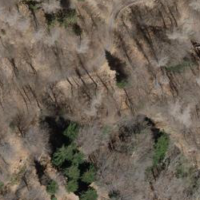
EUNIS habitat code: 44
Species observed at this site:
Salvia glutinosa